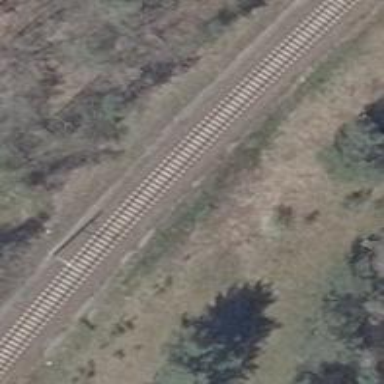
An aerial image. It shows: Railway track with contact lines for electrification.